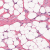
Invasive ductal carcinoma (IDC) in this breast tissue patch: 0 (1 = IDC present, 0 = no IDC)